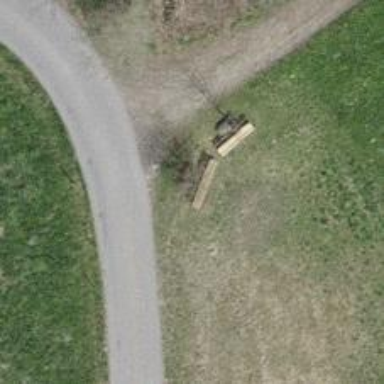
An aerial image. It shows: Bench.